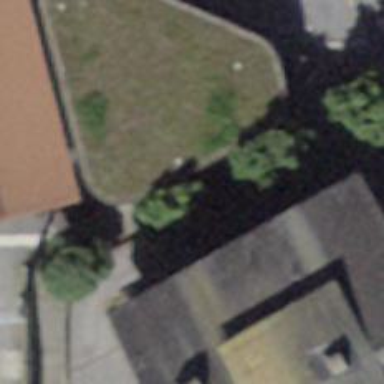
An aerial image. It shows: Bicycle parking area with wall loops.